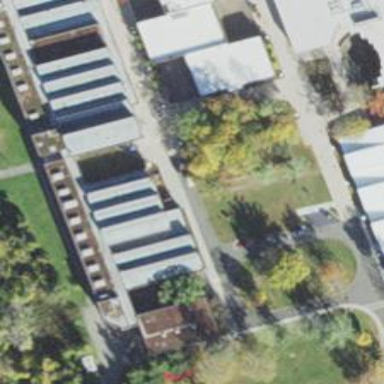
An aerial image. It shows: University building.